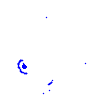
Particle: electron